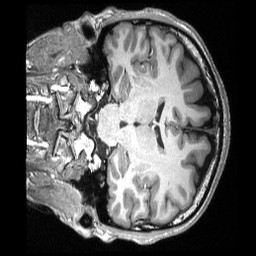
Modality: T1w
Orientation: coronal
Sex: male